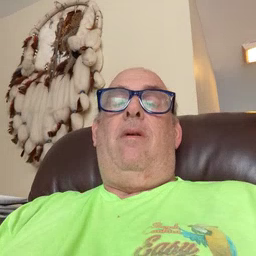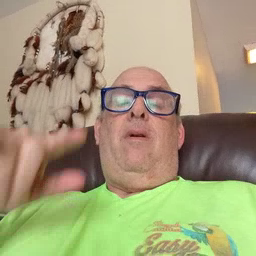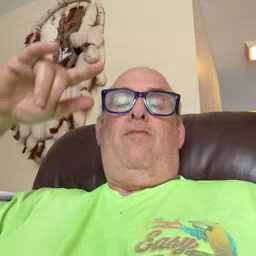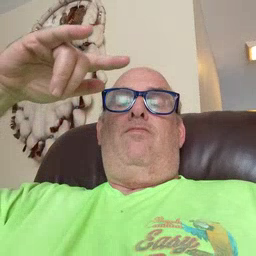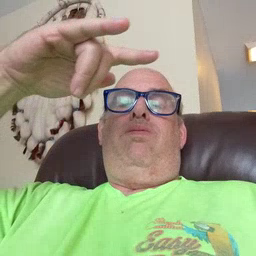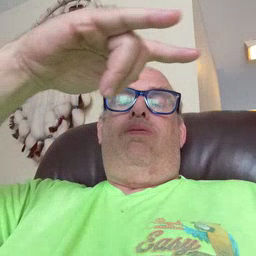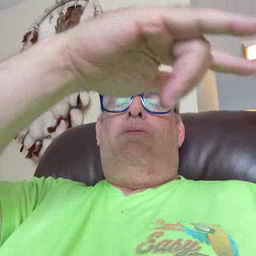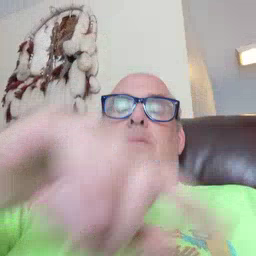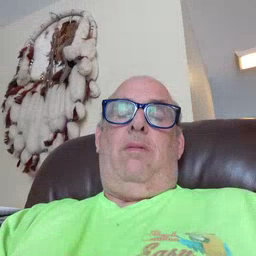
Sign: airplane